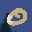
Label: 0